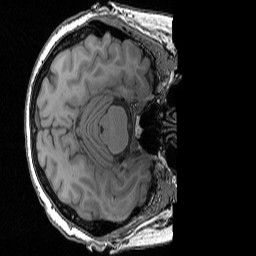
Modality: T1w
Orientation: axial
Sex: female
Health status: ill
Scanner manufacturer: siemens
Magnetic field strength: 3 T
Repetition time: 1.57 s
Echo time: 0.00342 s